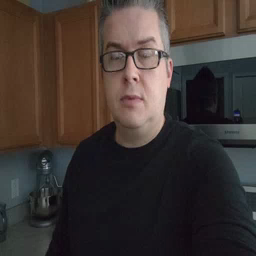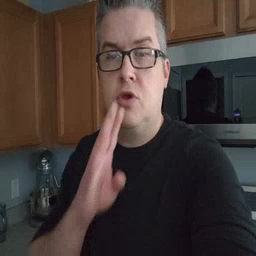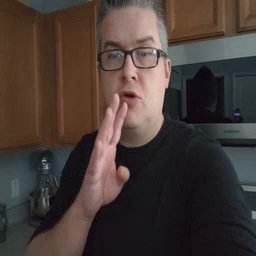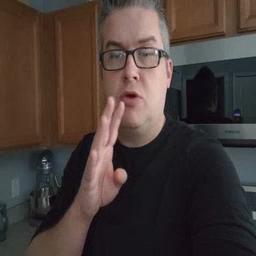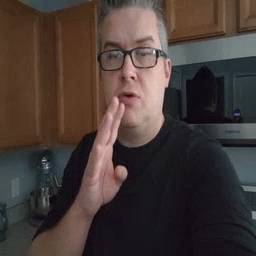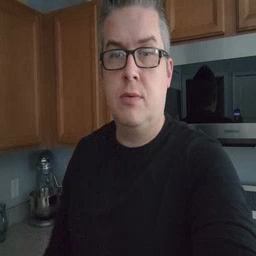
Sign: talk